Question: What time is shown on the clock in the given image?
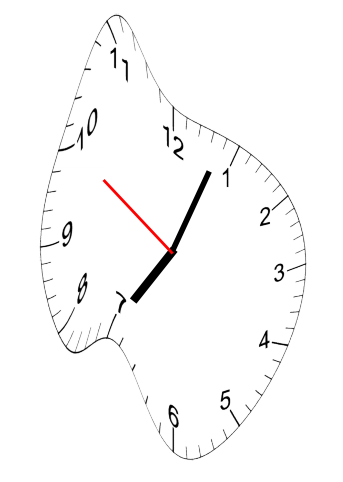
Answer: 07:03:50